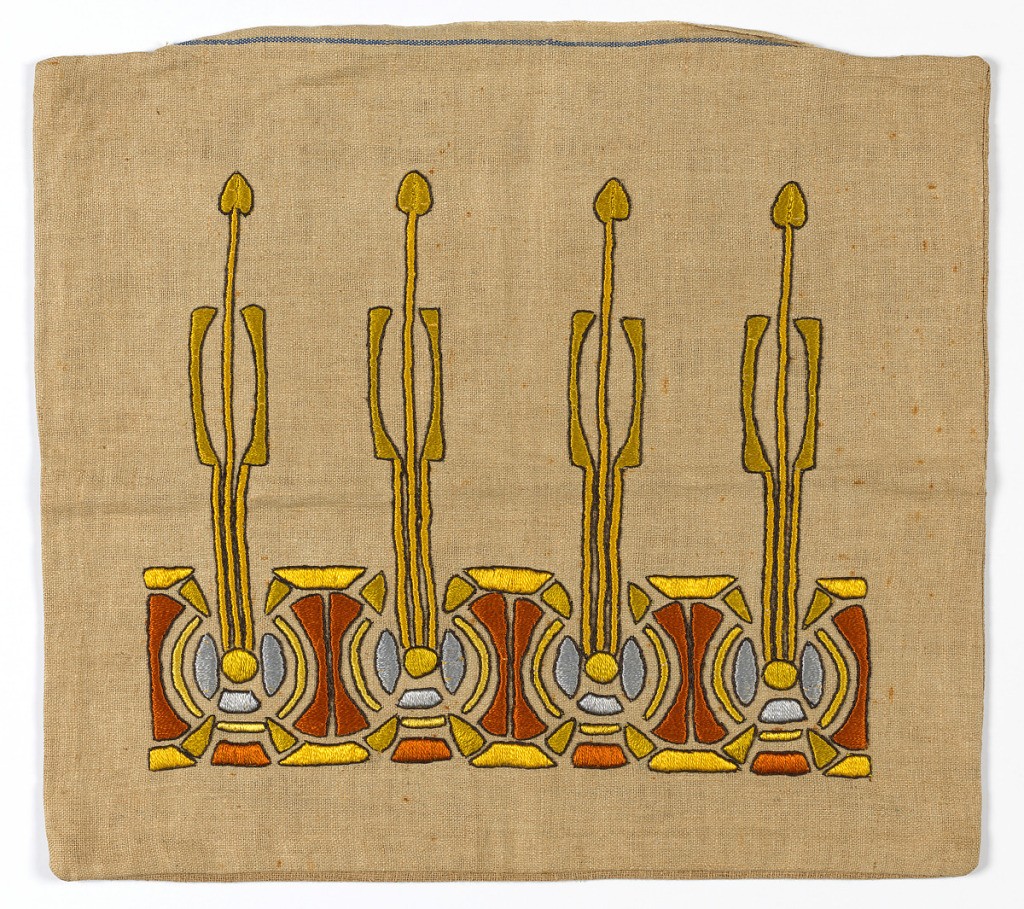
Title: Pillow cover
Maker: Unknown
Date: ca. 1912
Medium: linen, silk embroidery Technique: embroidered on plain weave
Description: Light brown pillow cover with a geometric border and highly stylized floral buds that extend outward.